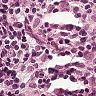
Metastatic tissue present: no